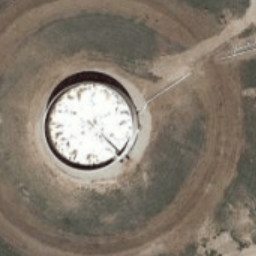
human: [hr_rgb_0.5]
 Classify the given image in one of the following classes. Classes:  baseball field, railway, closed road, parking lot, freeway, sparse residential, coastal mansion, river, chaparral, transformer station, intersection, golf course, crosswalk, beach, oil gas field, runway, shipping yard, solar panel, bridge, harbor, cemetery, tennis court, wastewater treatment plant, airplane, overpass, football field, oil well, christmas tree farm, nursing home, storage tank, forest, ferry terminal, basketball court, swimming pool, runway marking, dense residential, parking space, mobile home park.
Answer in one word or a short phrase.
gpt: storage tank